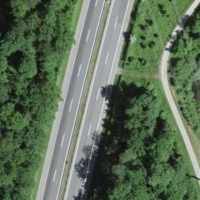
EUNIS habitat code: 57
Species observed at this site:
Prunus padus